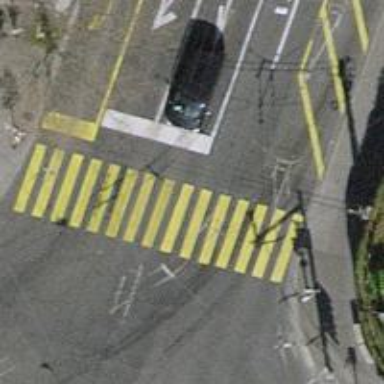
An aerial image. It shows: Road crossing with traffic signals.